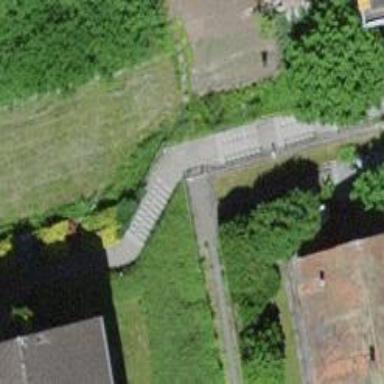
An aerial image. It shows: Staircase with ramp.